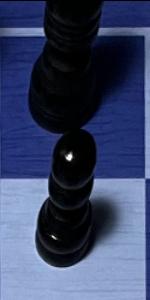
Label: Pawn_Black